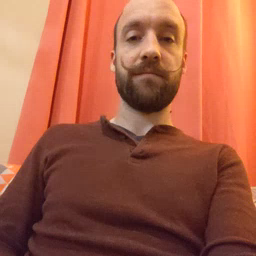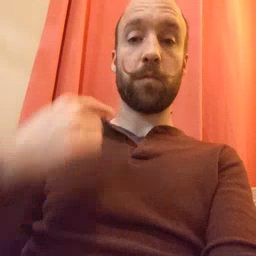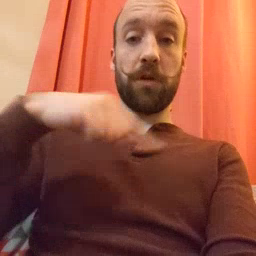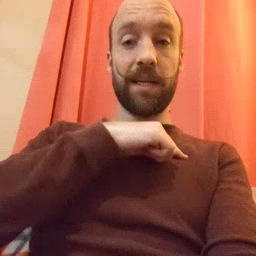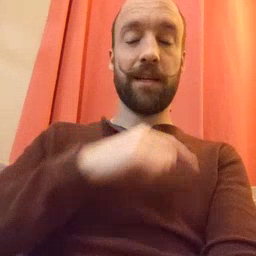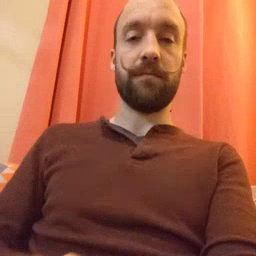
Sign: weus